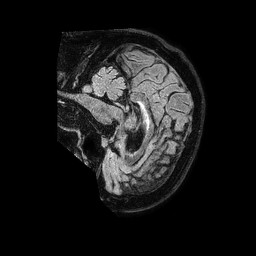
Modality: FLAIR
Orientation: sagittal
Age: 75
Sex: male
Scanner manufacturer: philips
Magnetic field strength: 1.5 T
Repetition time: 4.8 s
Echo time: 0.3 s